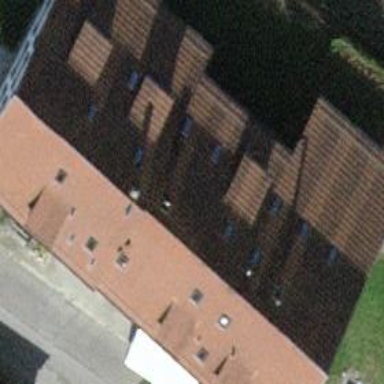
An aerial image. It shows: Gabled roof on building that houses apartments.